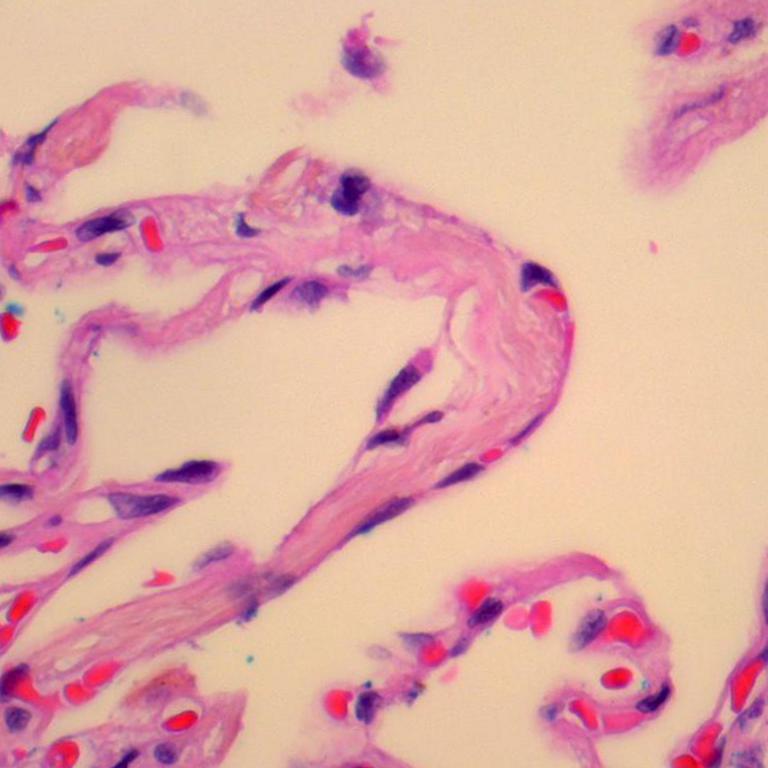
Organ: lung
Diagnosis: benign